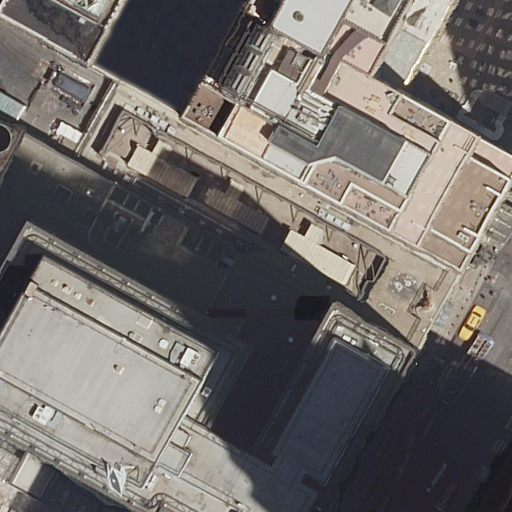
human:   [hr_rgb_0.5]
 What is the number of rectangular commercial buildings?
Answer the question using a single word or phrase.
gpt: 1

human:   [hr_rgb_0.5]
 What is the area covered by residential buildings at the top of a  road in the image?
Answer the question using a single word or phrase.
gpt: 1889m2

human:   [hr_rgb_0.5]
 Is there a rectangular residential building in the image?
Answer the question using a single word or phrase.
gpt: yes

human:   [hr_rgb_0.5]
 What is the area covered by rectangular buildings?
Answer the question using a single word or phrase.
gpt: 3479m2

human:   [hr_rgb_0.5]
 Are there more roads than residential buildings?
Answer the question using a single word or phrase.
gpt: yes

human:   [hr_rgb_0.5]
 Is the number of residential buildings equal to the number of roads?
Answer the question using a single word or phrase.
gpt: no

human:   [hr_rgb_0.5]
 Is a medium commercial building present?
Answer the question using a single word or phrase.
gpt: no

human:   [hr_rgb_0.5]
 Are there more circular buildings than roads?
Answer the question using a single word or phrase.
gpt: no

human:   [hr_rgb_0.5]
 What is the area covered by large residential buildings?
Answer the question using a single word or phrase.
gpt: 3189m2

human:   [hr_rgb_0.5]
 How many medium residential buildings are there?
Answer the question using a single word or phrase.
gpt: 1

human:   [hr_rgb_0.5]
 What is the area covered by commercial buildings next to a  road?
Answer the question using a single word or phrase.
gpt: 2m2

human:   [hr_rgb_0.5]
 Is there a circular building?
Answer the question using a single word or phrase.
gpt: no

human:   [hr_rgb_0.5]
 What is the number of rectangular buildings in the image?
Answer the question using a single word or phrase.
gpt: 4

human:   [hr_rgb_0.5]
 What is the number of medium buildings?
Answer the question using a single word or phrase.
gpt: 1

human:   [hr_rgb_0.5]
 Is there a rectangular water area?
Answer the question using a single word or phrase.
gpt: no

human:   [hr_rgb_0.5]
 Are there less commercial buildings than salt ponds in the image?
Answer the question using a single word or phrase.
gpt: no

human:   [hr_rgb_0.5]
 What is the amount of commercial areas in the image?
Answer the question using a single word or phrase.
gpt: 0

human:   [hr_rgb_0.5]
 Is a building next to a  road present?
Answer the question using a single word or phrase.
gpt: yes

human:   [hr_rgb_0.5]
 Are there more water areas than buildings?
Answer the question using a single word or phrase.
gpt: no

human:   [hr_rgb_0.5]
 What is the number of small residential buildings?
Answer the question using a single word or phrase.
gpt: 0

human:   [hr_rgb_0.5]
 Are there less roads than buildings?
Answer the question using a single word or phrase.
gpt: no

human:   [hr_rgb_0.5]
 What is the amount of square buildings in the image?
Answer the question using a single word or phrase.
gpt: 0

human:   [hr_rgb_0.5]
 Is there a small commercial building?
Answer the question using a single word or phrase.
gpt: yes

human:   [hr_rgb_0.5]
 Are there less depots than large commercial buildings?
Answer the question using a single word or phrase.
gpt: no

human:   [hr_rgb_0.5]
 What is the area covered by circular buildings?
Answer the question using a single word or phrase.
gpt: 0m2

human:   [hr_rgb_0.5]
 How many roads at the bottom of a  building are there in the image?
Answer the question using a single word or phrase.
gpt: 9

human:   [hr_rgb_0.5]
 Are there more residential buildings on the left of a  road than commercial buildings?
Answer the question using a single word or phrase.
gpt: yes

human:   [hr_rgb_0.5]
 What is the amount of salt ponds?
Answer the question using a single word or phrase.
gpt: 0

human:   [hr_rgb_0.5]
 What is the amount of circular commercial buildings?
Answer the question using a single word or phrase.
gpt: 0

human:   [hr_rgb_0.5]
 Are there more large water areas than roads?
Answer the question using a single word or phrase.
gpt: no

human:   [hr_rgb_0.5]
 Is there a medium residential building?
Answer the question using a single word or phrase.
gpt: yes

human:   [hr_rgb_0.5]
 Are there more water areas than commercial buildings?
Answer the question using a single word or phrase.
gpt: no

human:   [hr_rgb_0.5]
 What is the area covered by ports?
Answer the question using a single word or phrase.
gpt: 0m2

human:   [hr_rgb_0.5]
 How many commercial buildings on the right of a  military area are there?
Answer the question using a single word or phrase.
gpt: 0

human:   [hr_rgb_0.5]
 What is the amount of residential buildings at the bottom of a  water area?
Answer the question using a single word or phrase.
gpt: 0

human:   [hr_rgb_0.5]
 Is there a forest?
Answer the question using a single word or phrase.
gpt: no